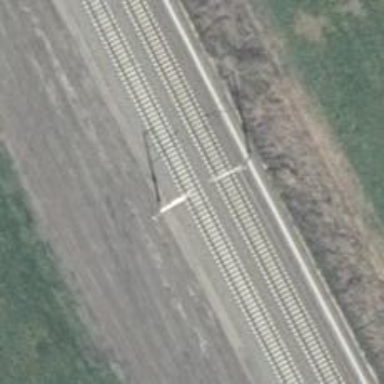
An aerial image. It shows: Milestone along the railway track with catenary mast.